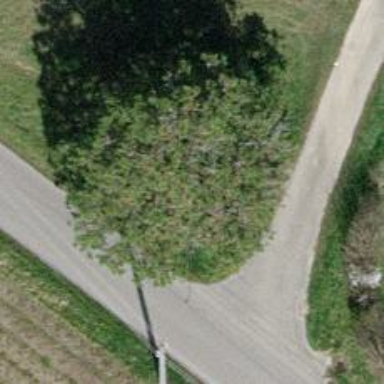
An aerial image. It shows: Evergreen tree with needle-leaved leaves.